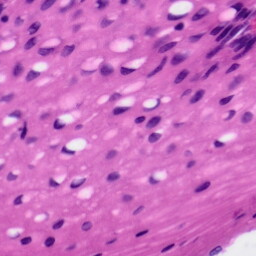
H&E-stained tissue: Tonsil